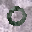
Label: 0